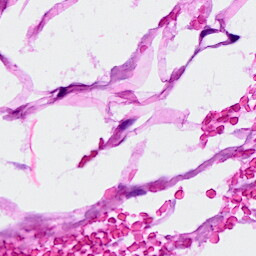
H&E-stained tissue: Breast